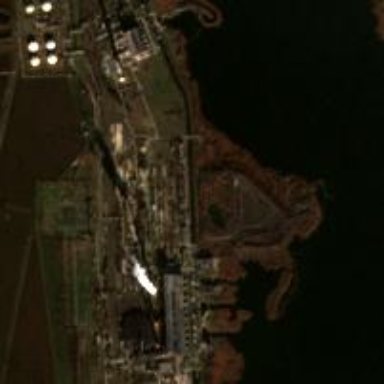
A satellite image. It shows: Industrial area with power plant.